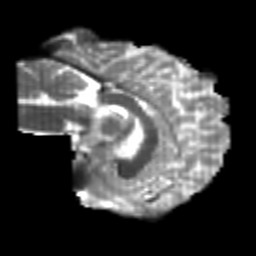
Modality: T2w
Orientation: sagittal
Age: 22
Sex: male
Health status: healthy
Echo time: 0.074 s